Aerial crown-view tile of a tropical tree (Barro Colorado Island, Panama), acquired 20250818:
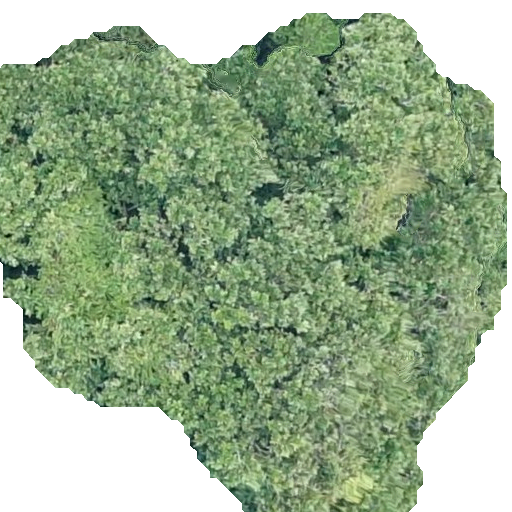
Species: Anacardium excelsum
GBIF accepted scientific name: Anacardium excelsum
Crown area: 295.328 m²